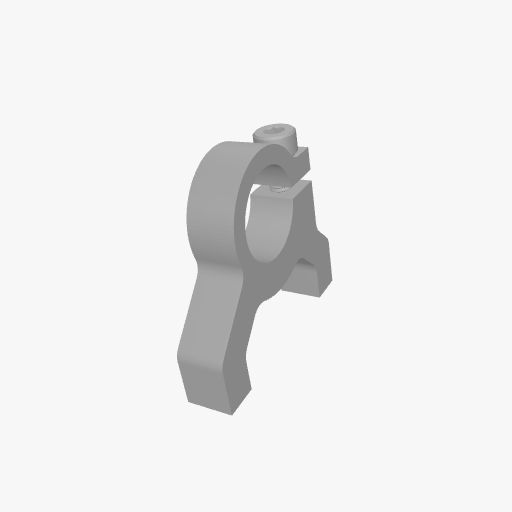
Part: Side1Post2ClampingMount15ID